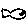
Label: fish